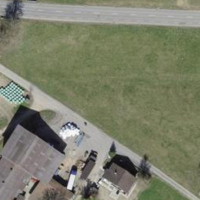
EUNIS habitat code: 52
Species observed at this site:
Gryllus campestris
Roeseliana roeselii